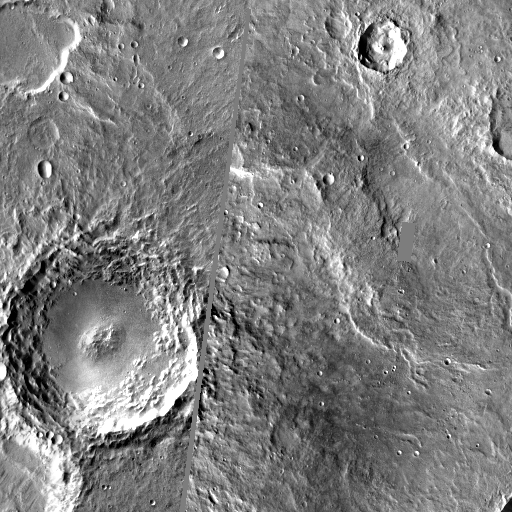
Crater classes present: Background, Other, Layered